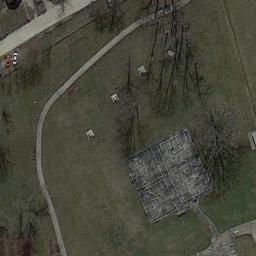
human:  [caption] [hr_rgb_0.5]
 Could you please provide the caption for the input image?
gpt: There are two basketball courts on the open place .

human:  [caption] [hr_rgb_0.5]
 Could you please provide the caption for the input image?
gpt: One road is next to four basketball courts .

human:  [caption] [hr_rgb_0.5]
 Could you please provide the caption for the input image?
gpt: There were several felled trees near the basketball court .

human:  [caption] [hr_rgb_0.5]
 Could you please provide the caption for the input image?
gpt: Two basketball courts on the lawn with some trees .

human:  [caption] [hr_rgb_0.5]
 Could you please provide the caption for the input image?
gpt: Two basketball courts are on the big lawn, With several sparse trees and two roads nearby .